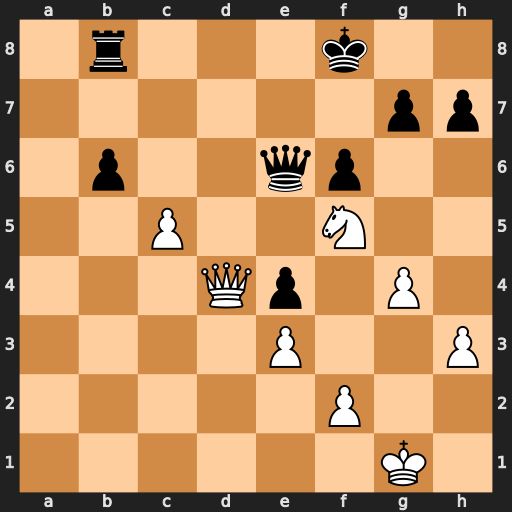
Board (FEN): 1r3k2/6pp/1p2qp2/2P2N2/3Qp1P1/4P2P/5P2/6K1
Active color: w
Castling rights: -
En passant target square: -
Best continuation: Qb4 Kg8 c6